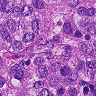
Metastatic tissue present: yes